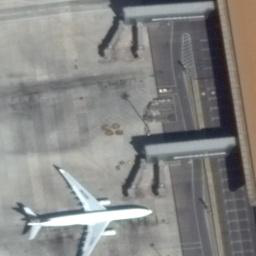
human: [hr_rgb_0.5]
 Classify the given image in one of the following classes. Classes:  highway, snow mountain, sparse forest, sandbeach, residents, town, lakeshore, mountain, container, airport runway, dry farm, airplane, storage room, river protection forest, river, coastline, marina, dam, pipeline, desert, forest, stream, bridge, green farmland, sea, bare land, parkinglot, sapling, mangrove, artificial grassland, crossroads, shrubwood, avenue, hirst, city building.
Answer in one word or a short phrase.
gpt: airplane